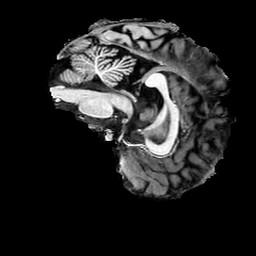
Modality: T1w
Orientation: sagittal
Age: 25
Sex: male
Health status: ill